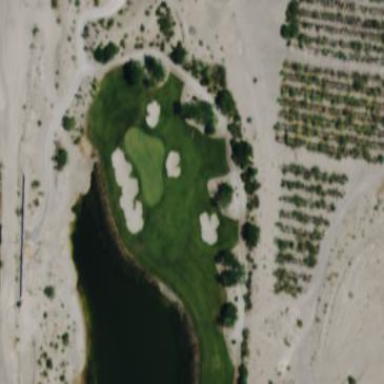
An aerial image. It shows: Area of rough grass used for golf.